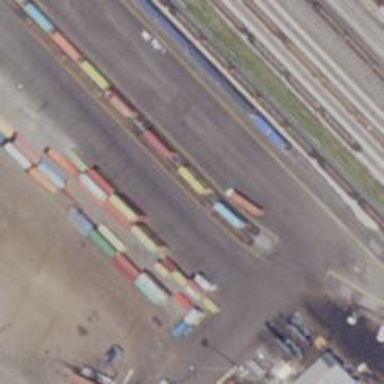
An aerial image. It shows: Railway yard used for servicing trains.